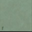
Piece: xx